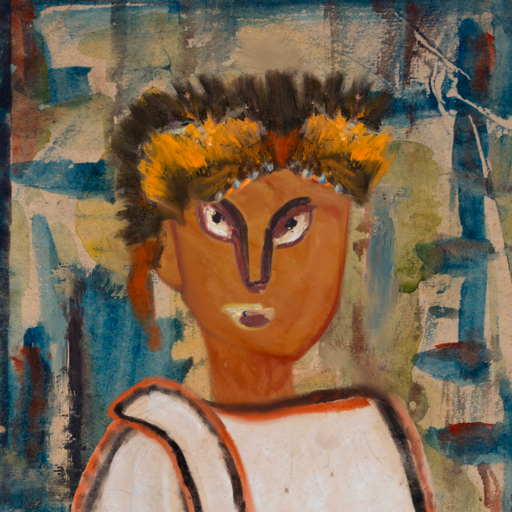
Background: Orphan, Head And Neck Front: Pious_Lady, Face Front: After_Raid, Bust: Roy_Bahadur, Hair Front: Blank, Head Accessory: Gypsy_Queen, Second Necklace: Blank, Necklace: Blank, Baby: Blank